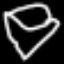
Label: diamond